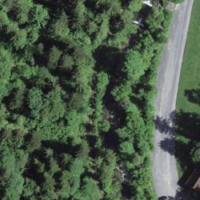
EUNIS habitat code: 44
Species observed at this site:
Convallaria majalis